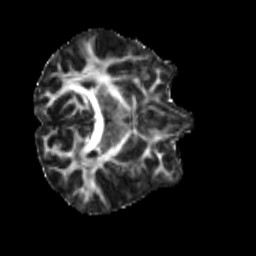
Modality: FA
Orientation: axial
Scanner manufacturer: siemens
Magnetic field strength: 3 T
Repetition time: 4 s
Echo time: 0.0594 s